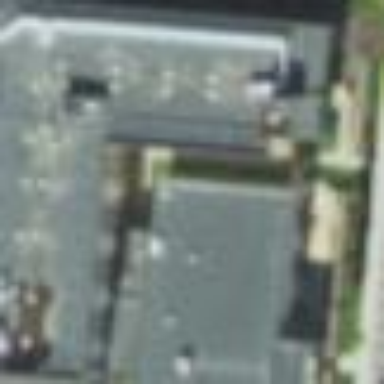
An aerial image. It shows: Motel building.